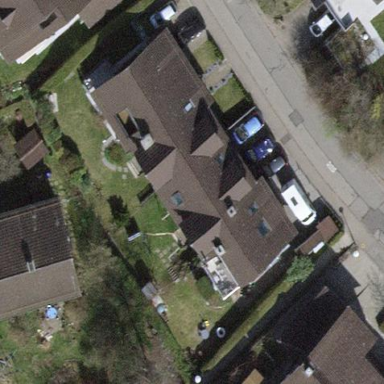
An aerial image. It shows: Building with tile roof.